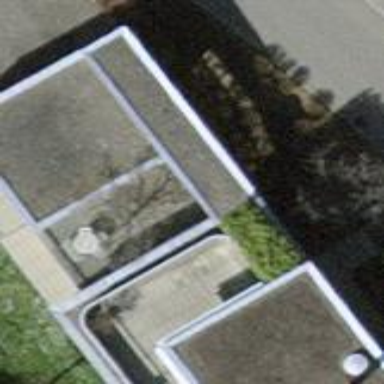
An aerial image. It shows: Building with flat roof.